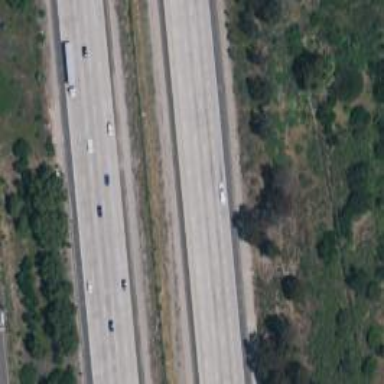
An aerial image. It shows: View of motorway.